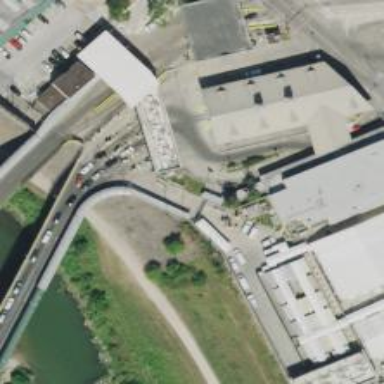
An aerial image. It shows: Border control barrier.